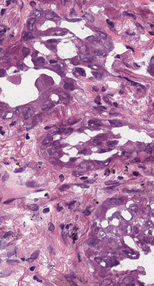
Tumor epithelial tissue: yes
Tumor-associated stroma tissue: yes
Normal tissue: no